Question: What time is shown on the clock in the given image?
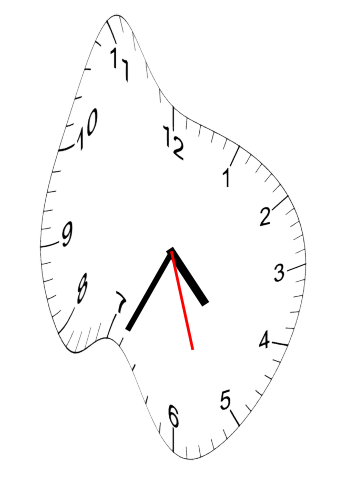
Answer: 04:34:27